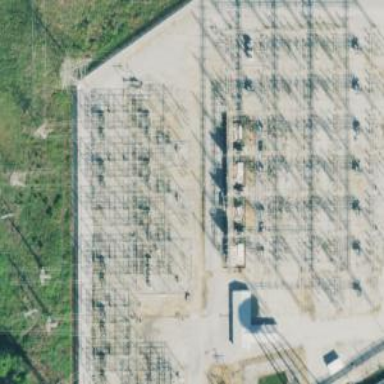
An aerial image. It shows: Switch used for power control.